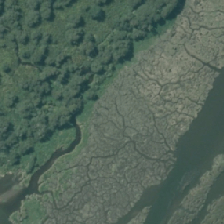
Land cover: herbaceous_freshwater_vege